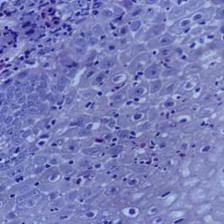
Diagnosis: OSCC